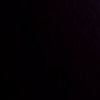
Label: space